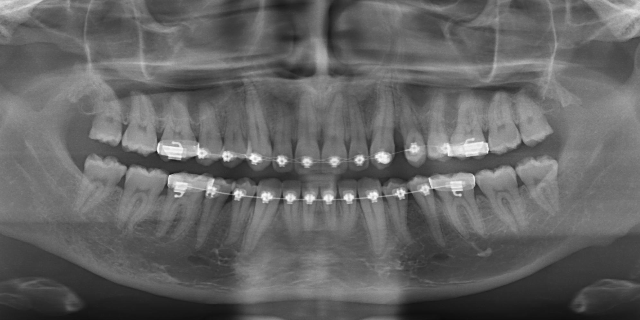
adult